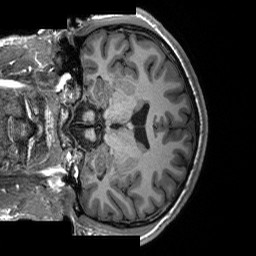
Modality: T1w
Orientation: coronal
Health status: ill
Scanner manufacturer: siemens
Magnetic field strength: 3 T
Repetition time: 2.3 s
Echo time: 0.00226 s